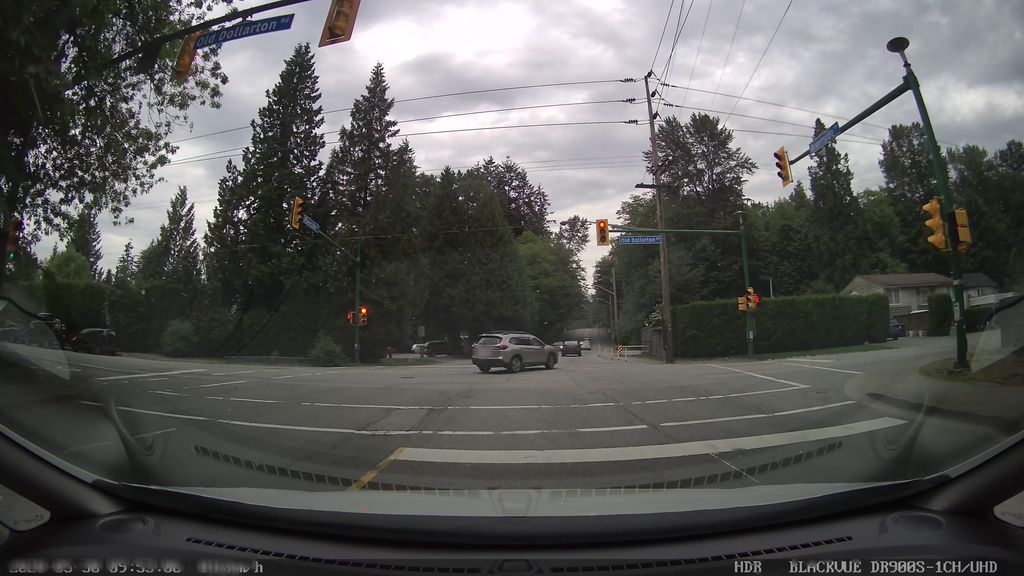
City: vancouver